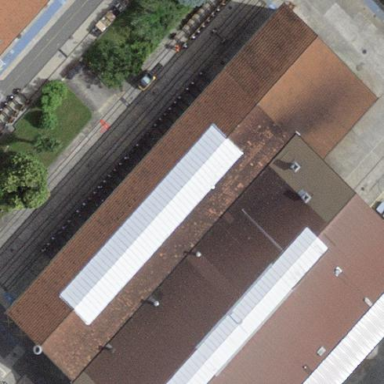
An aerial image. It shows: Industrial building.